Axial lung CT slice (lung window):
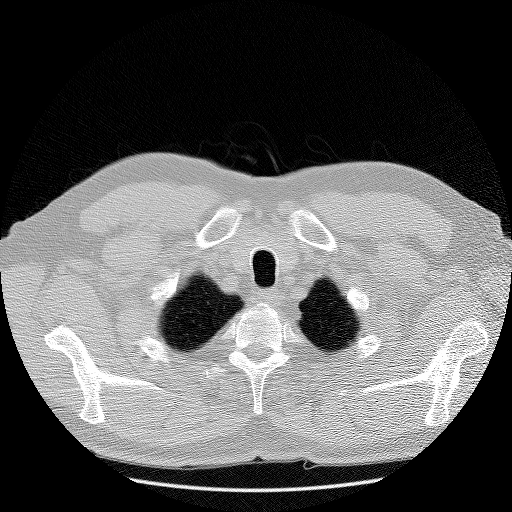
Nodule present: no